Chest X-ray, PA view. Patient: 45 years old, sex F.
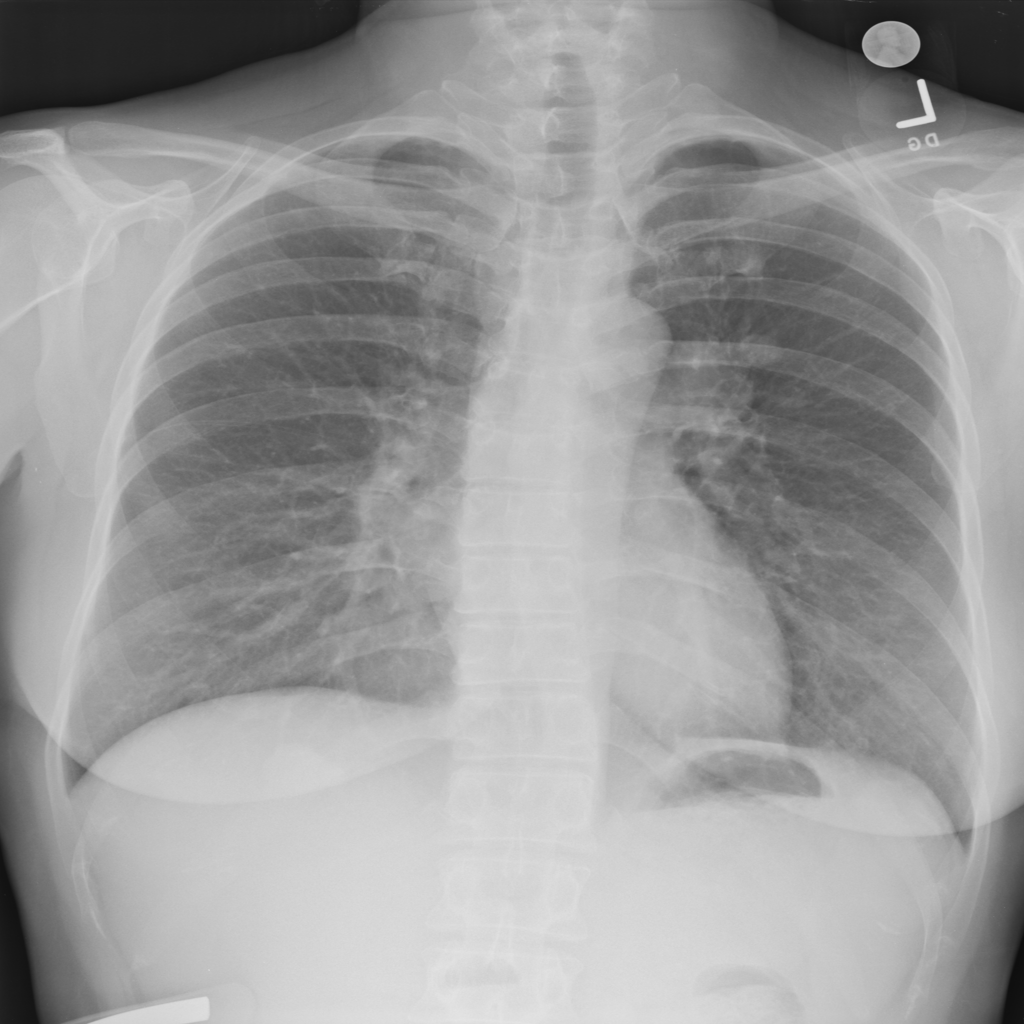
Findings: Nodule